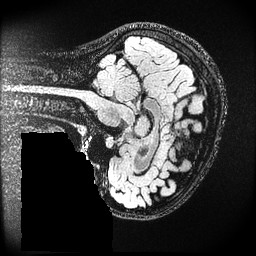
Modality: FLAIR
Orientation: sagittal
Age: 21
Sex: female
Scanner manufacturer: ge
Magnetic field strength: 3 T
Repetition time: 4.802 s
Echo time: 0.1172 s